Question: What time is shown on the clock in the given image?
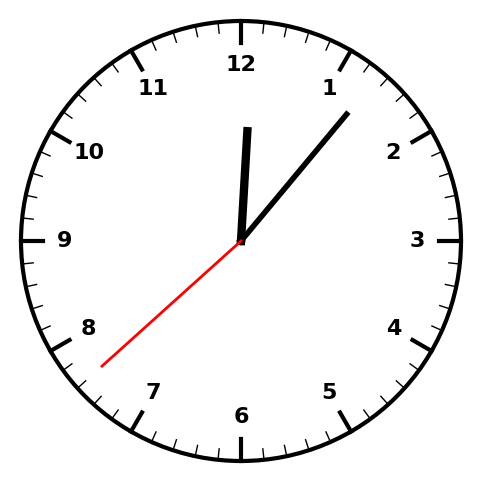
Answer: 12:06:38